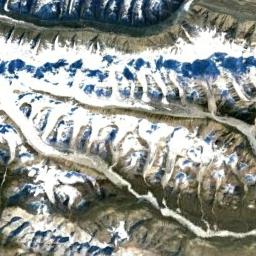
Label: snowberg